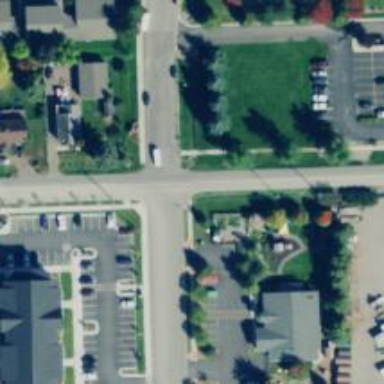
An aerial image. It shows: Unmarked road crossing.